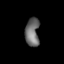
Tissue: lung
Cell type: Others
Senescence score: 0.5752
Nuclear area (px): 390
Mean DAPI intensity: 108